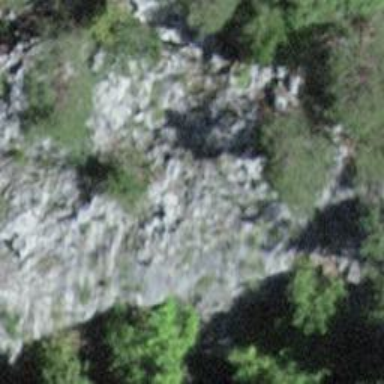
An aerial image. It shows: Cliff in nature.